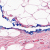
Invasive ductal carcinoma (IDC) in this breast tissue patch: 0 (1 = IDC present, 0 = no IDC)